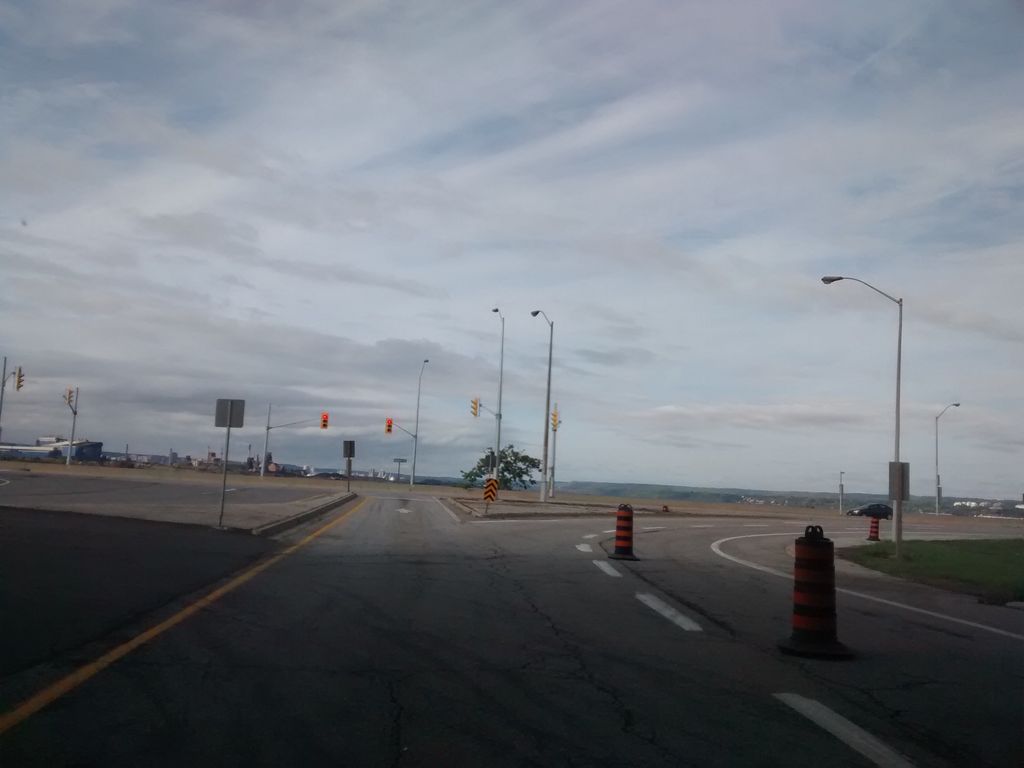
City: hamilton